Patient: sex F, age 58
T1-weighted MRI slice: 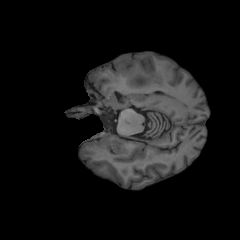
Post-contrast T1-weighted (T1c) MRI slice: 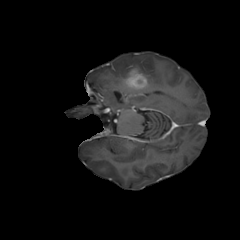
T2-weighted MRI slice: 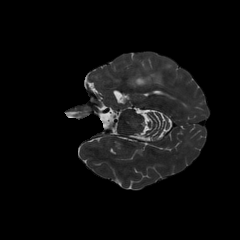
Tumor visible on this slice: yes
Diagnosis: Glioblastoma, IDH-wildtype
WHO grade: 4